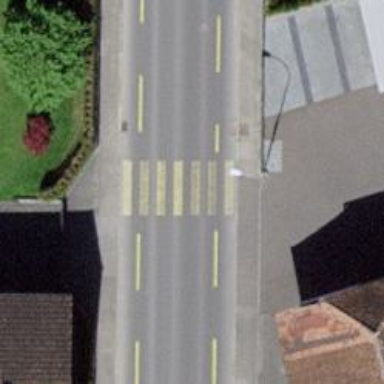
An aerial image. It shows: Marked zebra crossing on the road.